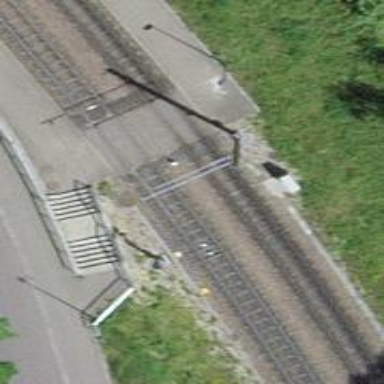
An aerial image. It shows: Tram railway with 1 track and contact lines for electrification.